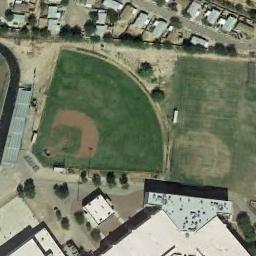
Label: baseball_diamond